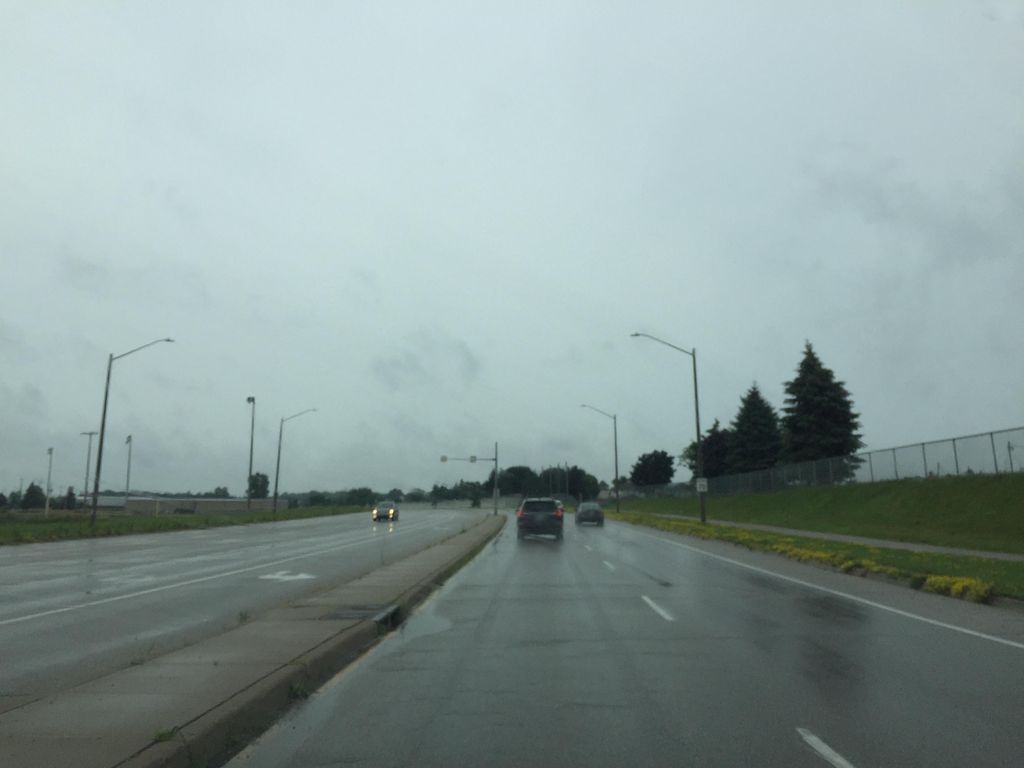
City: kitchener-waterloo